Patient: sex F, age 55
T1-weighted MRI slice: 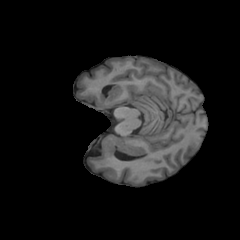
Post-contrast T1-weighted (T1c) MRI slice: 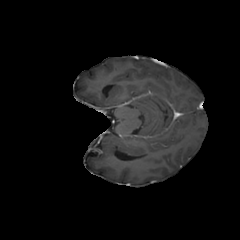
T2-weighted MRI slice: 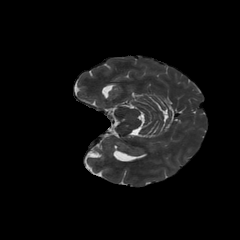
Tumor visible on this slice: no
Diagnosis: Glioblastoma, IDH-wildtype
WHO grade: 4